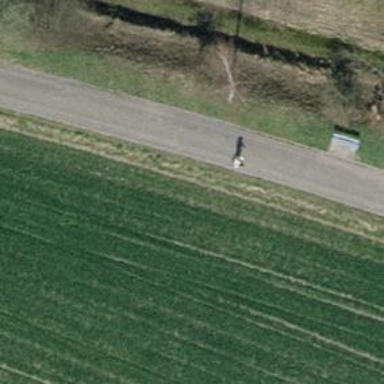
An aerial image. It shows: Asphalt footway.